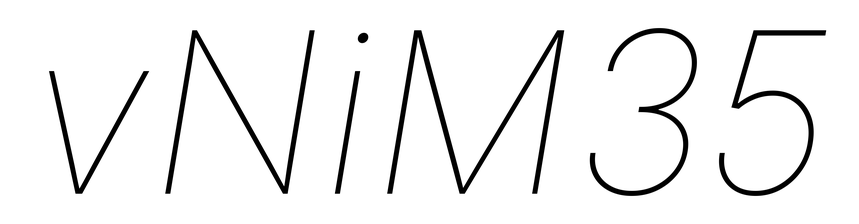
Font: Inter-Italic_Thin_Italic